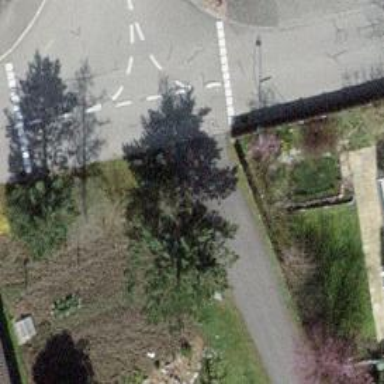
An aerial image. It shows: Residential road with asphalt surface and no sidewalk.